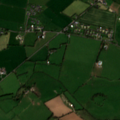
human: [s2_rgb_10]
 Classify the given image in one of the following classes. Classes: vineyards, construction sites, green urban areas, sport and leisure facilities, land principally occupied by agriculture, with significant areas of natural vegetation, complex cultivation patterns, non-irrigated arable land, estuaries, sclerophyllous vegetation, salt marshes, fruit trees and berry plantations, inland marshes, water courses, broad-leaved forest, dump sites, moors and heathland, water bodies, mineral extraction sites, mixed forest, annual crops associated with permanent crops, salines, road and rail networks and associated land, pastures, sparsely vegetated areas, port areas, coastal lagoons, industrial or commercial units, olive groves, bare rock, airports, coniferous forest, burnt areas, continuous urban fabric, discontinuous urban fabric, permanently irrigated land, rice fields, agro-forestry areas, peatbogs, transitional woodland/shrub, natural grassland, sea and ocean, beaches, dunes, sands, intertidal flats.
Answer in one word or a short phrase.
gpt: non-irrigated arable land, pastures